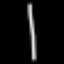
Label: line